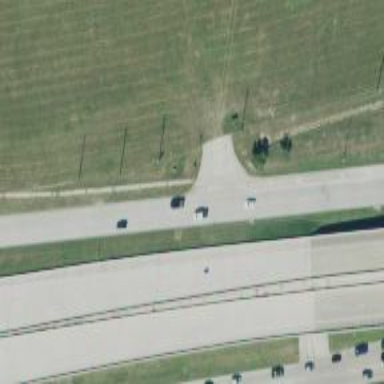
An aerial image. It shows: Secondary road with frontage road.